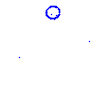
Particle: proton